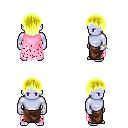
a pixel art fantasy rpg character, male body template, dark elf, purple skin, pink tattered cape, robe skirt, gold plain hairstyle, bracelets, four views (front, back, left, right), 2x2 character sprite sheet, small pixel art, hard edges, no anti-aliasing